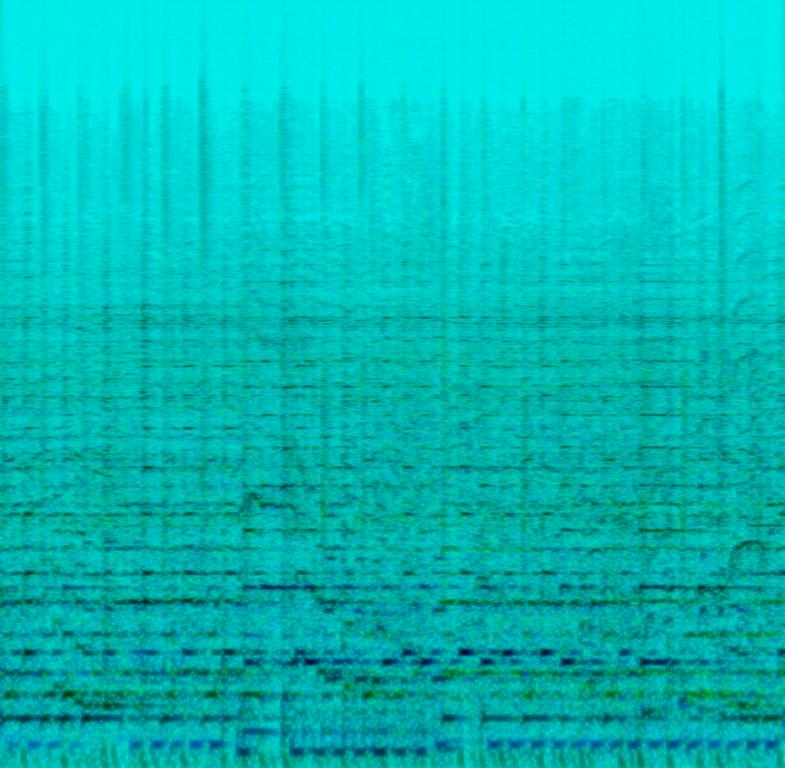
This is the live performance of an Irish folk music piece. There is no singer. The fiddle is playing an upbeat solo while the bass guitar is playing a complex bass line using the tapping technique. The atmosphere is joyful. This piece could be used in the soundtrack of a documentary that has scenes of rapid movement.